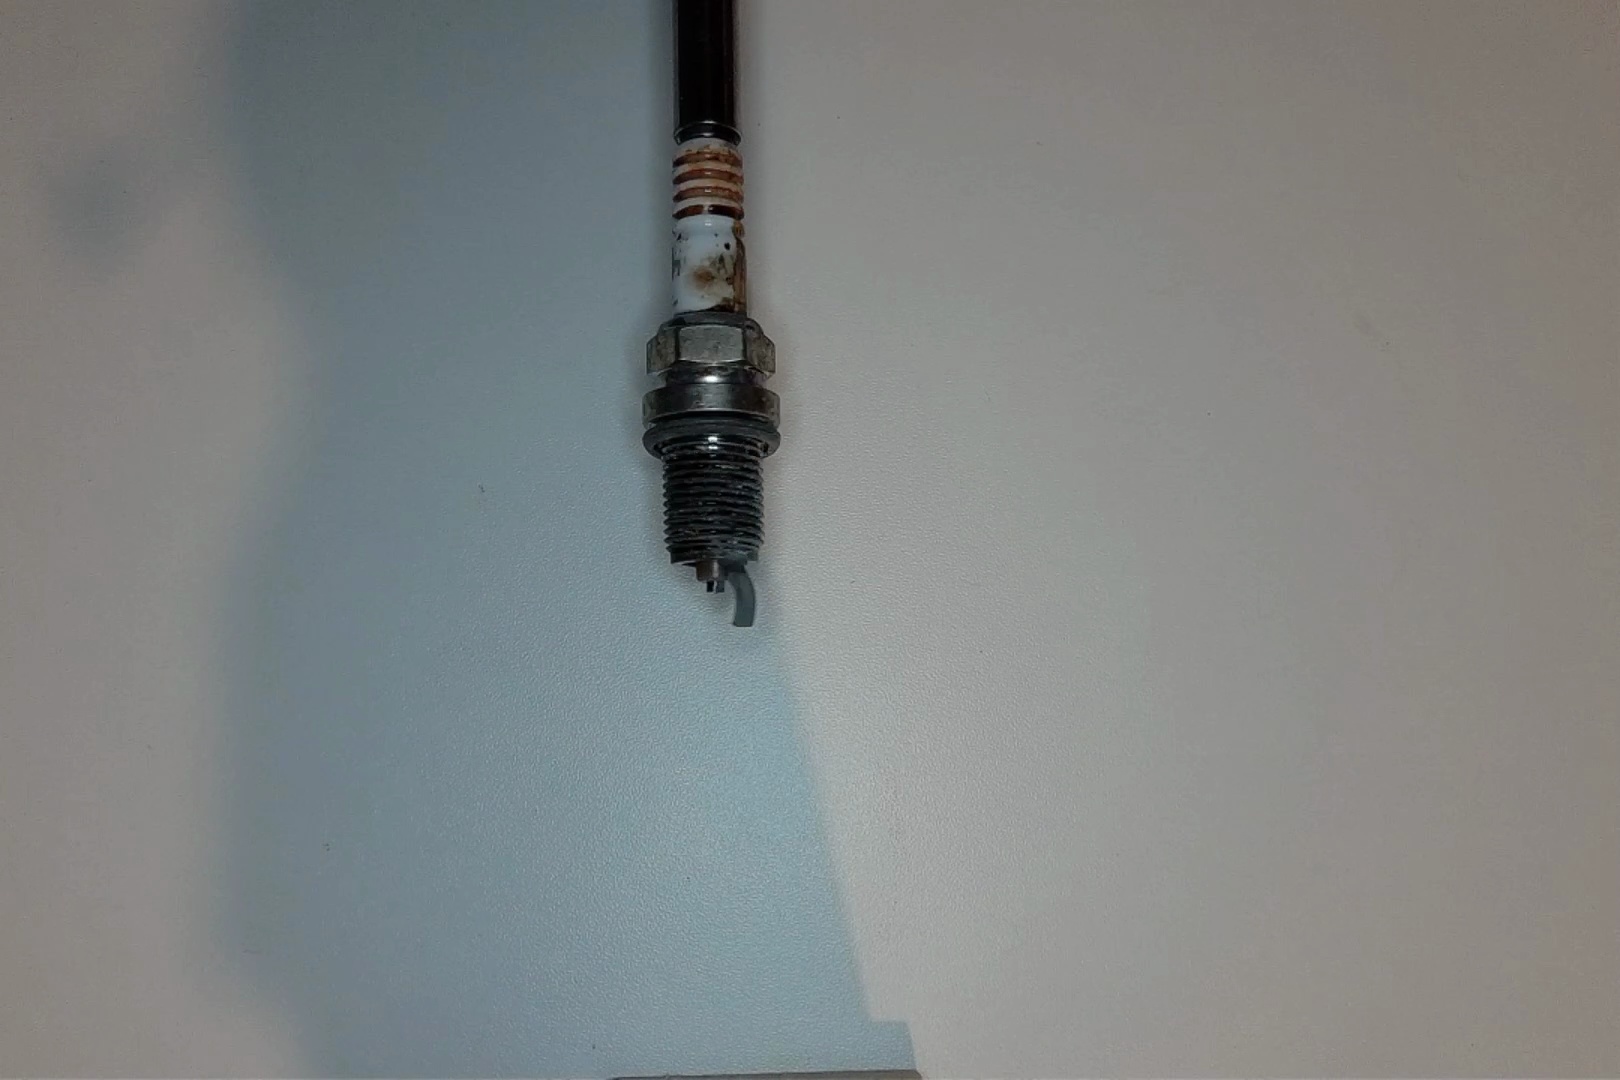
Label: anomaly